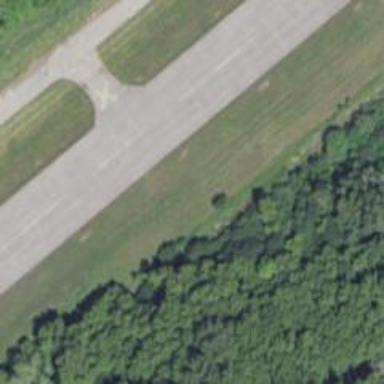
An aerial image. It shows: Image of taxiway at airport.